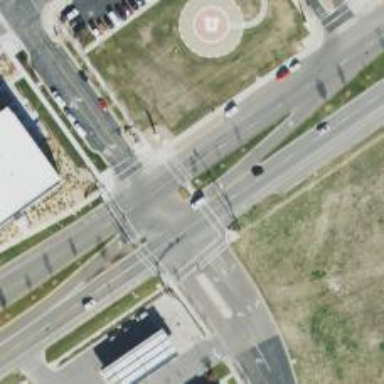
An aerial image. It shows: Footway located on traffic island.